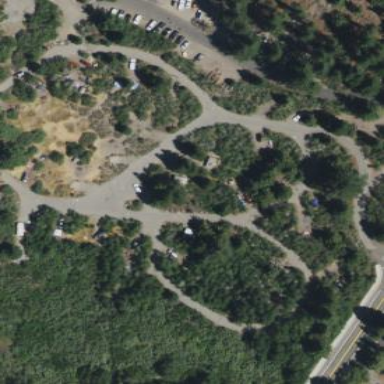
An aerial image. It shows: Campsite designated for tourism.